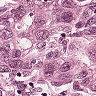
Metastatic tissue present: yes